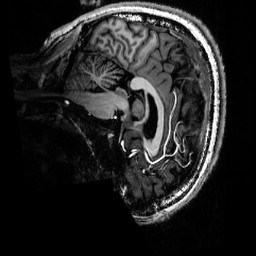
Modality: T1w
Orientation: sagittal
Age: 24
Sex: male
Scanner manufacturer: siemens
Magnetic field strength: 6.98 T
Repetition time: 6 s
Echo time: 0.00299 s